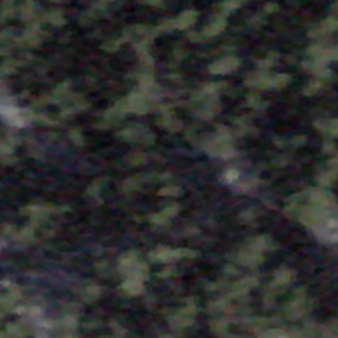
Label: other